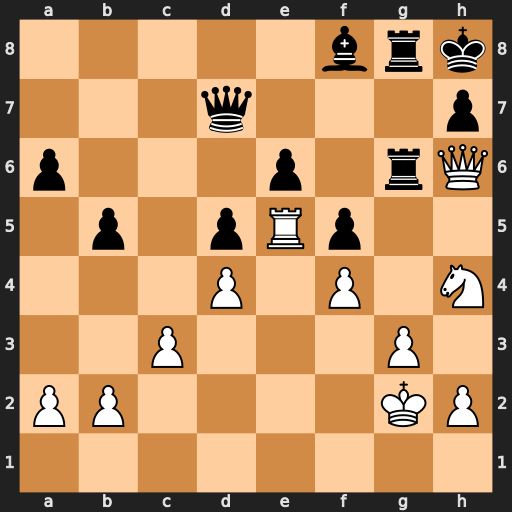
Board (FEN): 5brk/3q3p/p3p1rQ/1p1pRp2/3P1P1N/2P3P1/PP4KP/8
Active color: w
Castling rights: -
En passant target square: -
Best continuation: Nxg6+ Rxg6 Qxf8+